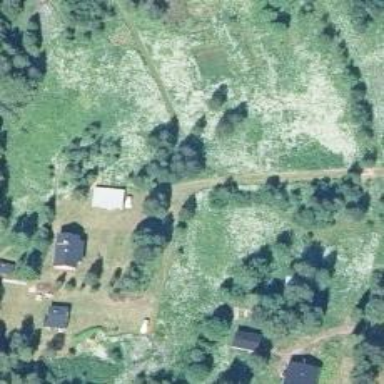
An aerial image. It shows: Agricultural meadow.